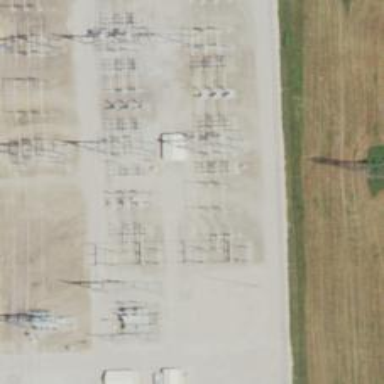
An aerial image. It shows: Switch for power supply.